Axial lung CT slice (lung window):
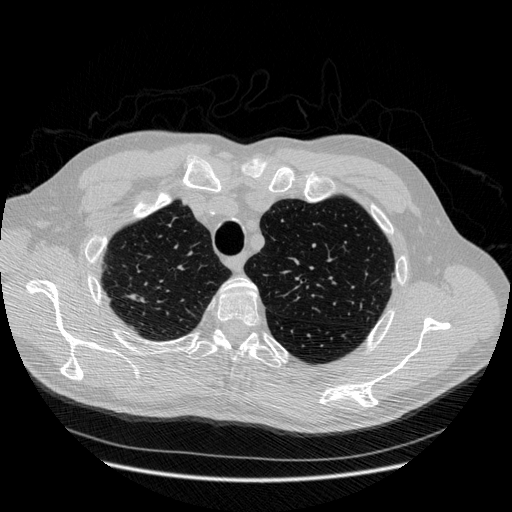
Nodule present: no